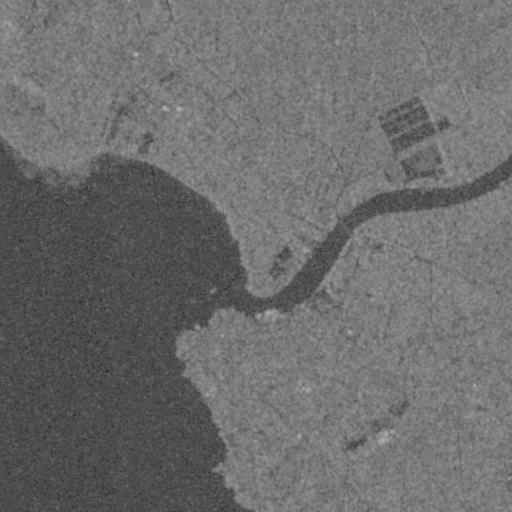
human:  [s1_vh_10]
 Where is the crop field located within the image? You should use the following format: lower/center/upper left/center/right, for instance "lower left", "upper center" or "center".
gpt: The crop field is located in the lower right of the image.
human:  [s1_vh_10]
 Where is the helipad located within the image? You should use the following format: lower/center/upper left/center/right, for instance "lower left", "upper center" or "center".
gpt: The helipad is located in the center of the image.
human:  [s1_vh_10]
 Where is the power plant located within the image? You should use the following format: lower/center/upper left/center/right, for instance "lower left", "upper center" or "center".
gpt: There is no power plant in the image.

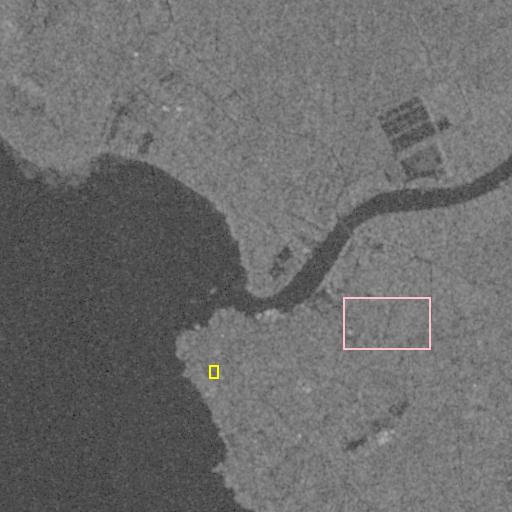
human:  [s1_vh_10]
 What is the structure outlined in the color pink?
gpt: The structure outlined in pink is a crop field.
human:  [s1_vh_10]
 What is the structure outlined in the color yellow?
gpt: The structure outlined in yellow is a park.
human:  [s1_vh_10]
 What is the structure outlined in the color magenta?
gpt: There is no magenta outline.